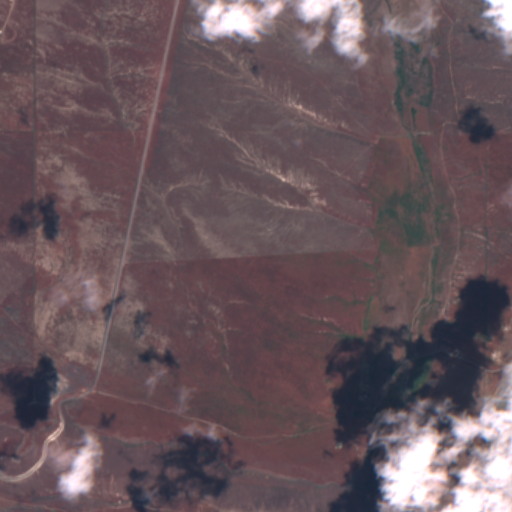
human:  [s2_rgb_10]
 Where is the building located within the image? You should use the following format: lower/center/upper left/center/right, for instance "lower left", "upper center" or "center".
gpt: The building is located in the lower right of the image.
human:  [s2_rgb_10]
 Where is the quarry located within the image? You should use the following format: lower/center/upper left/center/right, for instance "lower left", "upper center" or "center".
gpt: There is no quarry in the image.